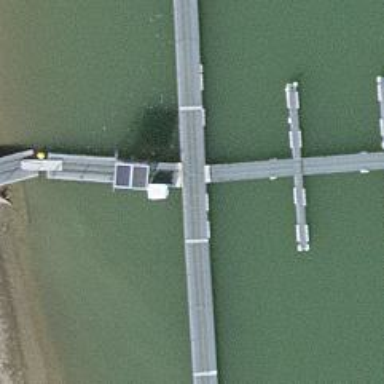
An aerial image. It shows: Man-made pier.